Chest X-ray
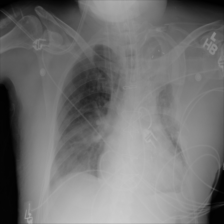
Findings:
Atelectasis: negative
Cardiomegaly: negative
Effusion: negative
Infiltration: negative
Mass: negative
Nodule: negative
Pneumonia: negative
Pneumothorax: negative
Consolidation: negative
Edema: negative
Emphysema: negative
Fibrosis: negative
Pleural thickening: negative
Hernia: negative